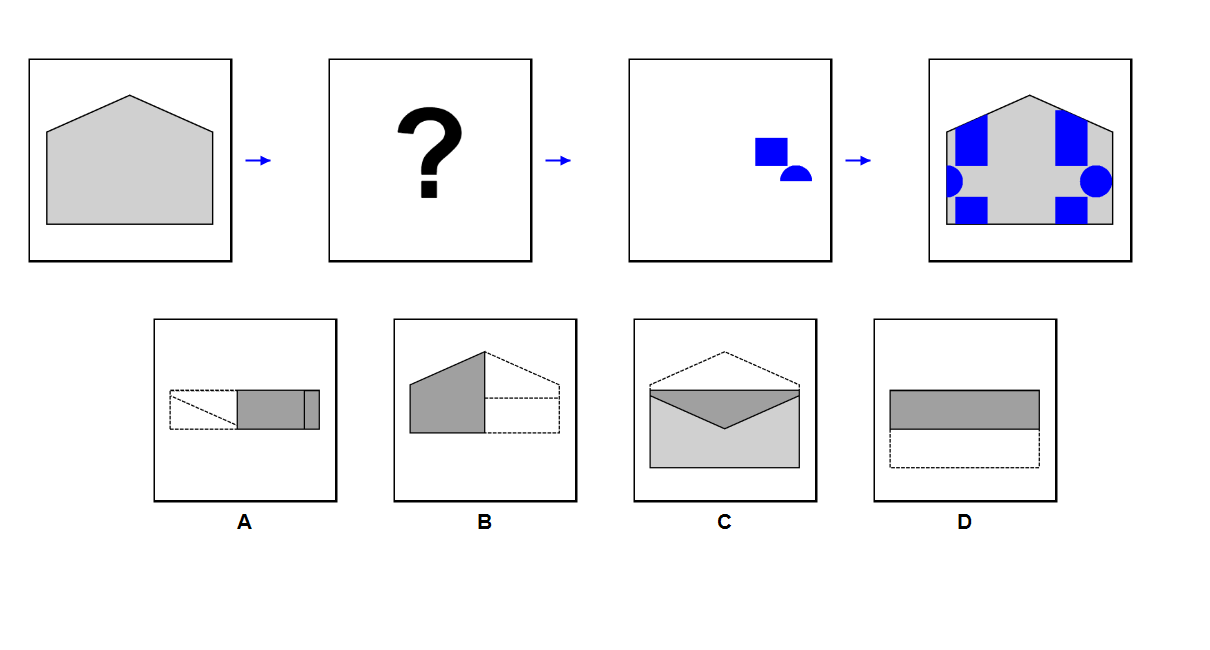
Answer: B